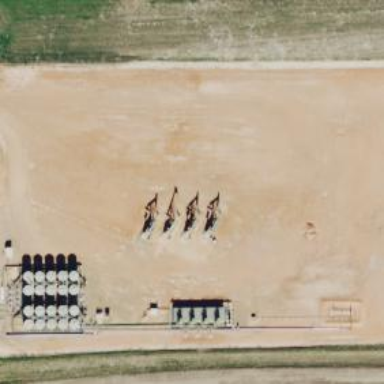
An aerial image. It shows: Petroleum well.